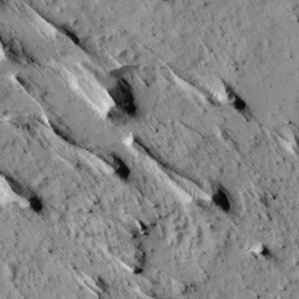
Label: non_frost